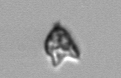
Label: Pyramimonas_longicauda